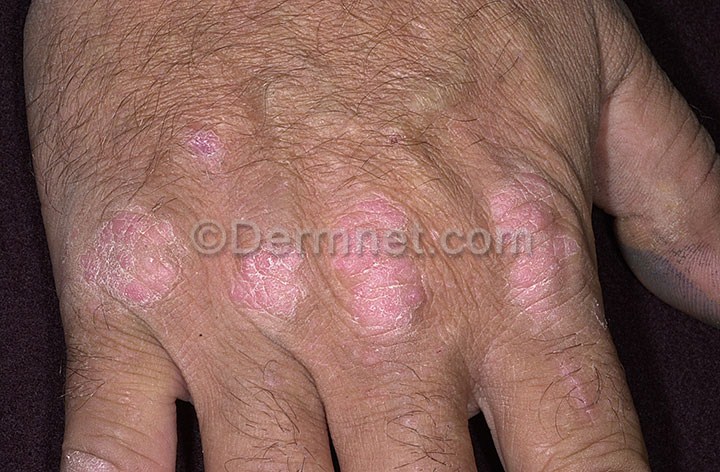
Disease: Psoriasis pictures Lichen Planus and related diseases